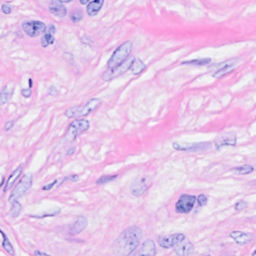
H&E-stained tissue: Breast